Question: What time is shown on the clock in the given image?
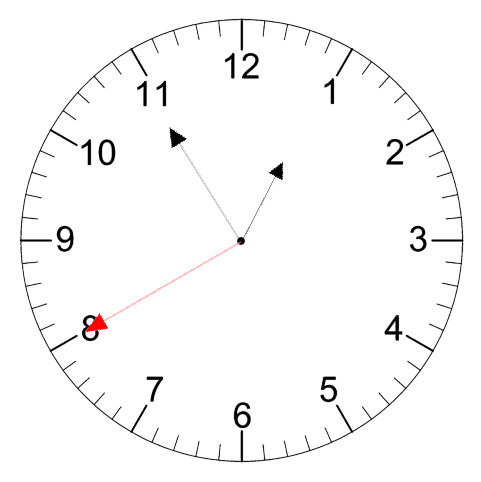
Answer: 12:54:40